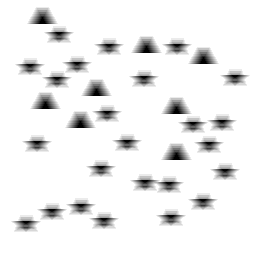
Squares: 0
Triangles: 8
Stars: 24
Total shapes: 32